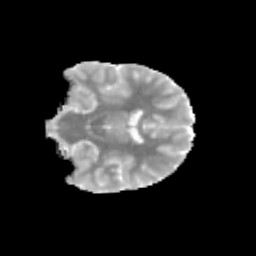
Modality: MD
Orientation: coronal
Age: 12
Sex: male
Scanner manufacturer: siemens
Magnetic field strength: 3 T
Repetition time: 3.8 s
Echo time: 0.07 s